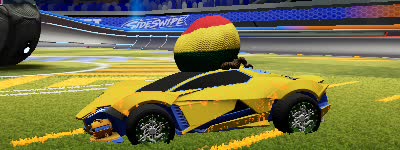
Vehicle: werewolf